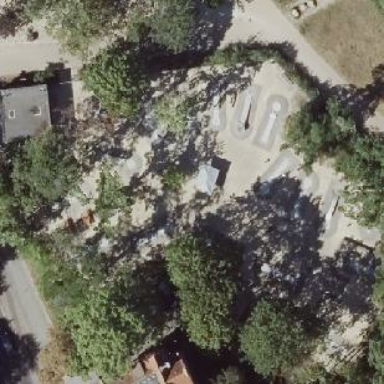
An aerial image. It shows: Miniature golf course.